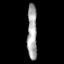
Tissue: prostate
Cell type: T cells
Senescence score: 0.3048
Nuclear area (px): 525
Mean DAPI intensity: 164.905